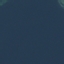
Land use / land cover: SeaLake